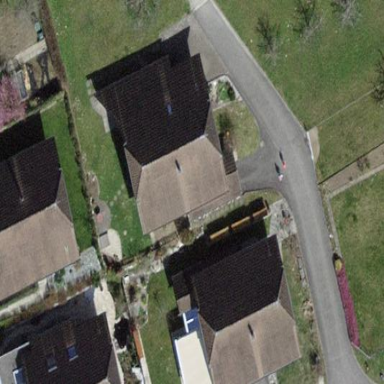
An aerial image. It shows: Building with tile roof.